Aerial crown-view tile of a tropical tree (Barro Colorado Island, Panama), acquired 20240918:
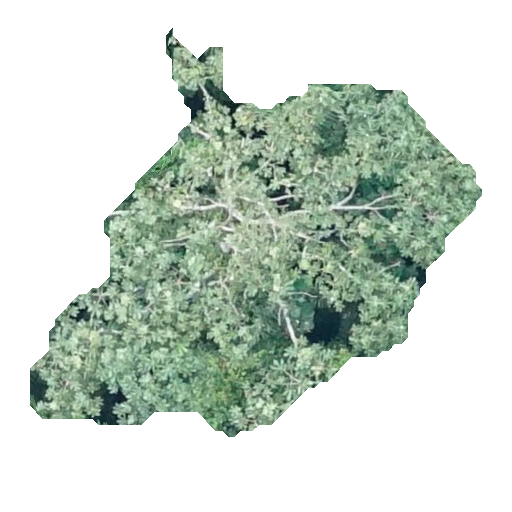
Species: Cecropia insignis
GBIF accepted scientific name: Cecropia insignis
Crown area: 159.985 m²